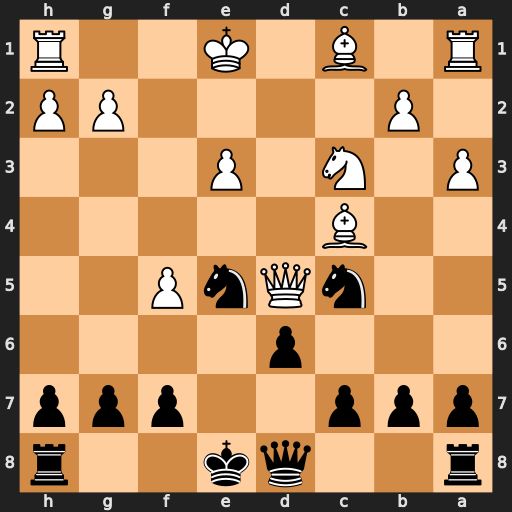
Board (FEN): r2qk2r/ppp2ppp/3p4/2nQnP2/2B5/P1N1P3/1P4PP/R1B1K2R
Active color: b
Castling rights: KQkq
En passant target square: -
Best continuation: Qh4+ g3 Qxc4 Qxc4 Nxc4